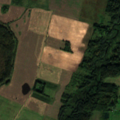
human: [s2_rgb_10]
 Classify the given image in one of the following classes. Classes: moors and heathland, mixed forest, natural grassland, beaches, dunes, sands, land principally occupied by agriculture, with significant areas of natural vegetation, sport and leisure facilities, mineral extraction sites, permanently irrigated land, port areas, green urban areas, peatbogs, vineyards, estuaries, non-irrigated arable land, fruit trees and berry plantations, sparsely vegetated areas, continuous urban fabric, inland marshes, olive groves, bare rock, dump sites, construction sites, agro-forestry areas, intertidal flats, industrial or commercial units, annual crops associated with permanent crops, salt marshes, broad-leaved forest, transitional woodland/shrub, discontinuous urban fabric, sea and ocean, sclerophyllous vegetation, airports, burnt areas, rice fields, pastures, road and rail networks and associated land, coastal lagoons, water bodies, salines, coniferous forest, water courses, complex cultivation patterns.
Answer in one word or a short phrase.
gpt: non-irrigated arable land, transitional woodland/shrub